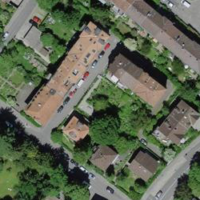
EUNIS habitat code: 54
Species observed at this site:
Sonchus asper
Lysimachia punctata